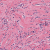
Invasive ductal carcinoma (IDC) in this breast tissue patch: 1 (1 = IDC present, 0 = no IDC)